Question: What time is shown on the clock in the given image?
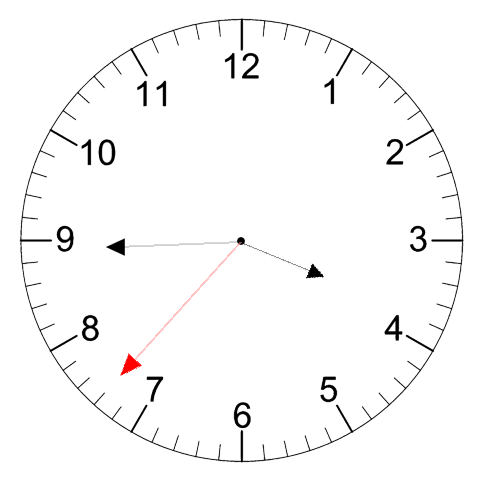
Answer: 03:44:37